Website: slack
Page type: stored-credit-cards
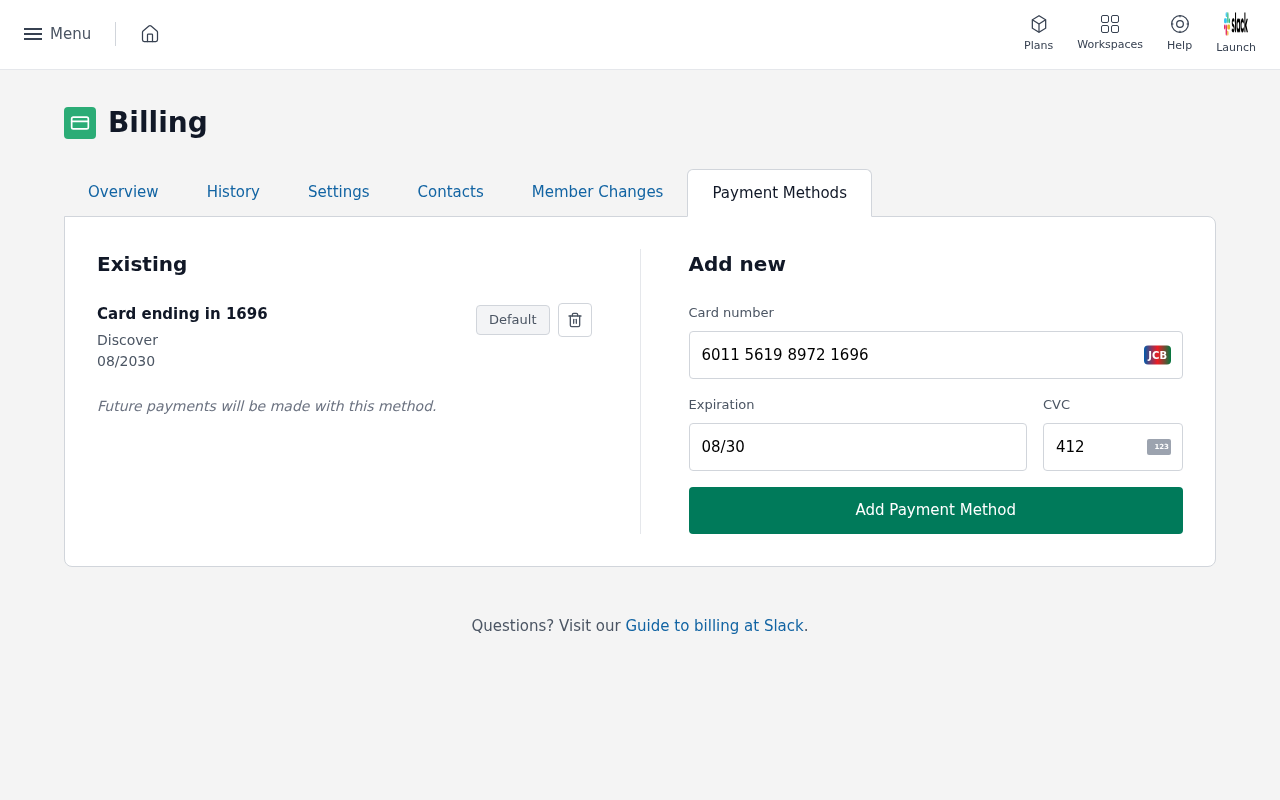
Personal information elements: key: PII_CARD_CVV
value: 412
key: PII_CARD_EXPIRY
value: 08/2030
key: PII_CARD_EXPIRY
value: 08/30
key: PII_CARD_LAST4
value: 1696
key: PII_CARD_NUMBER
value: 6011 5619 8972 1696
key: PII_CARD_TYPE
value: Discover